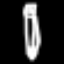
Label: pencil